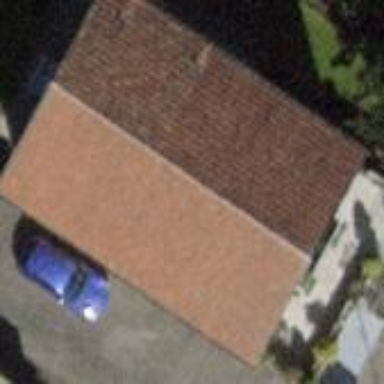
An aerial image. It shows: Building with pitched roof.